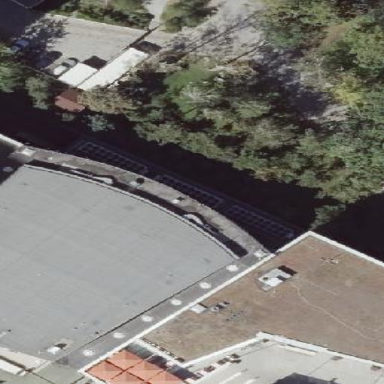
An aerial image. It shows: Commercial building with flat roof.